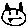
Label: cat